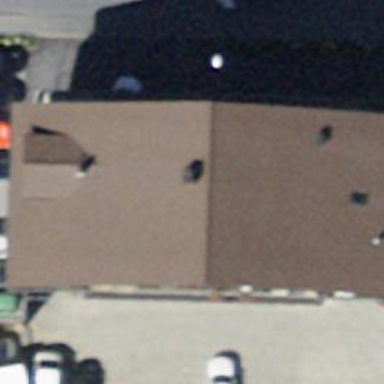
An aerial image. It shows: Car wash shop.